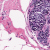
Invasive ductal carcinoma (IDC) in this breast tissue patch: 0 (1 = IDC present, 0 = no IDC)